Field crop: maize
Growth stage: 2
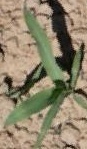
Species: maize